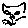
Label: cat